Field crop: maize
Growth stage: 2
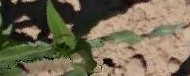
Species: maize